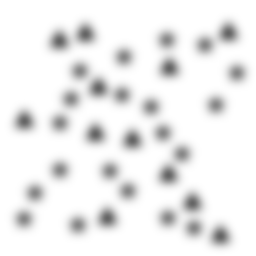
Squares: 0
Triangles: 12
Stars: 20
Total shapes: 32